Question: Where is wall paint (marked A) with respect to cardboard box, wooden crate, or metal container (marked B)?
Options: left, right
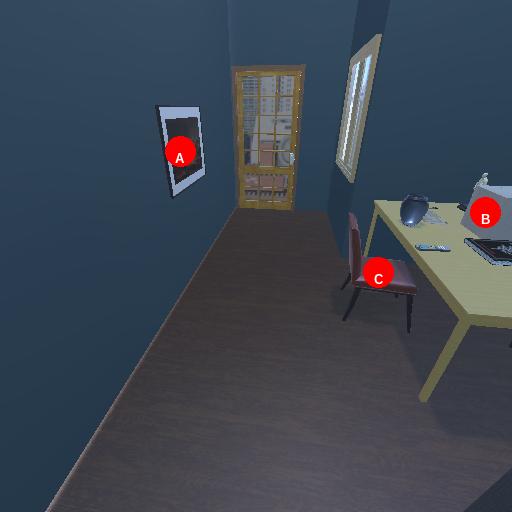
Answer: left